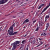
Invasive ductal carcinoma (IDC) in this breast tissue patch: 1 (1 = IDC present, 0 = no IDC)